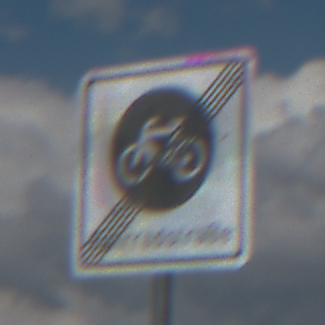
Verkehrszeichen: EndeFahrradstrasse
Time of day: Midday
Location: Outdoor (Nature)
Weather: PartlyCloudy
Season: NotSpecified
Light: Natural